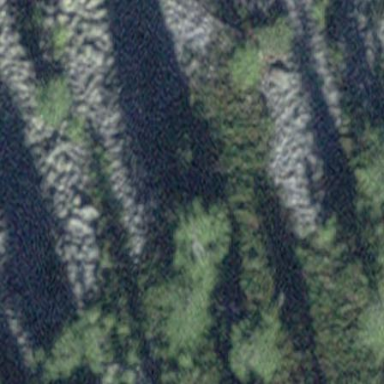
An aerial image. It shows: Forest area.